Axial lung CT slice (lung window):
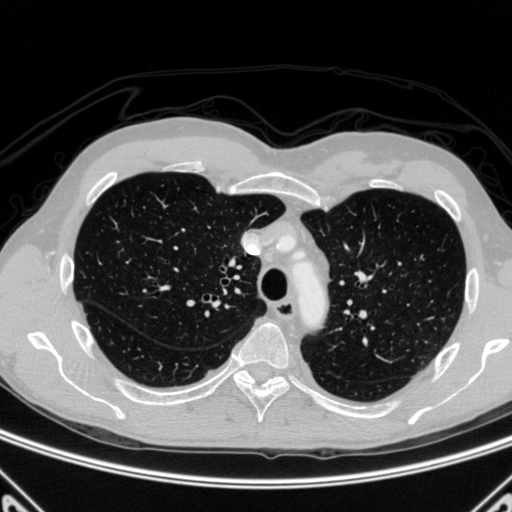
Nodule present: no